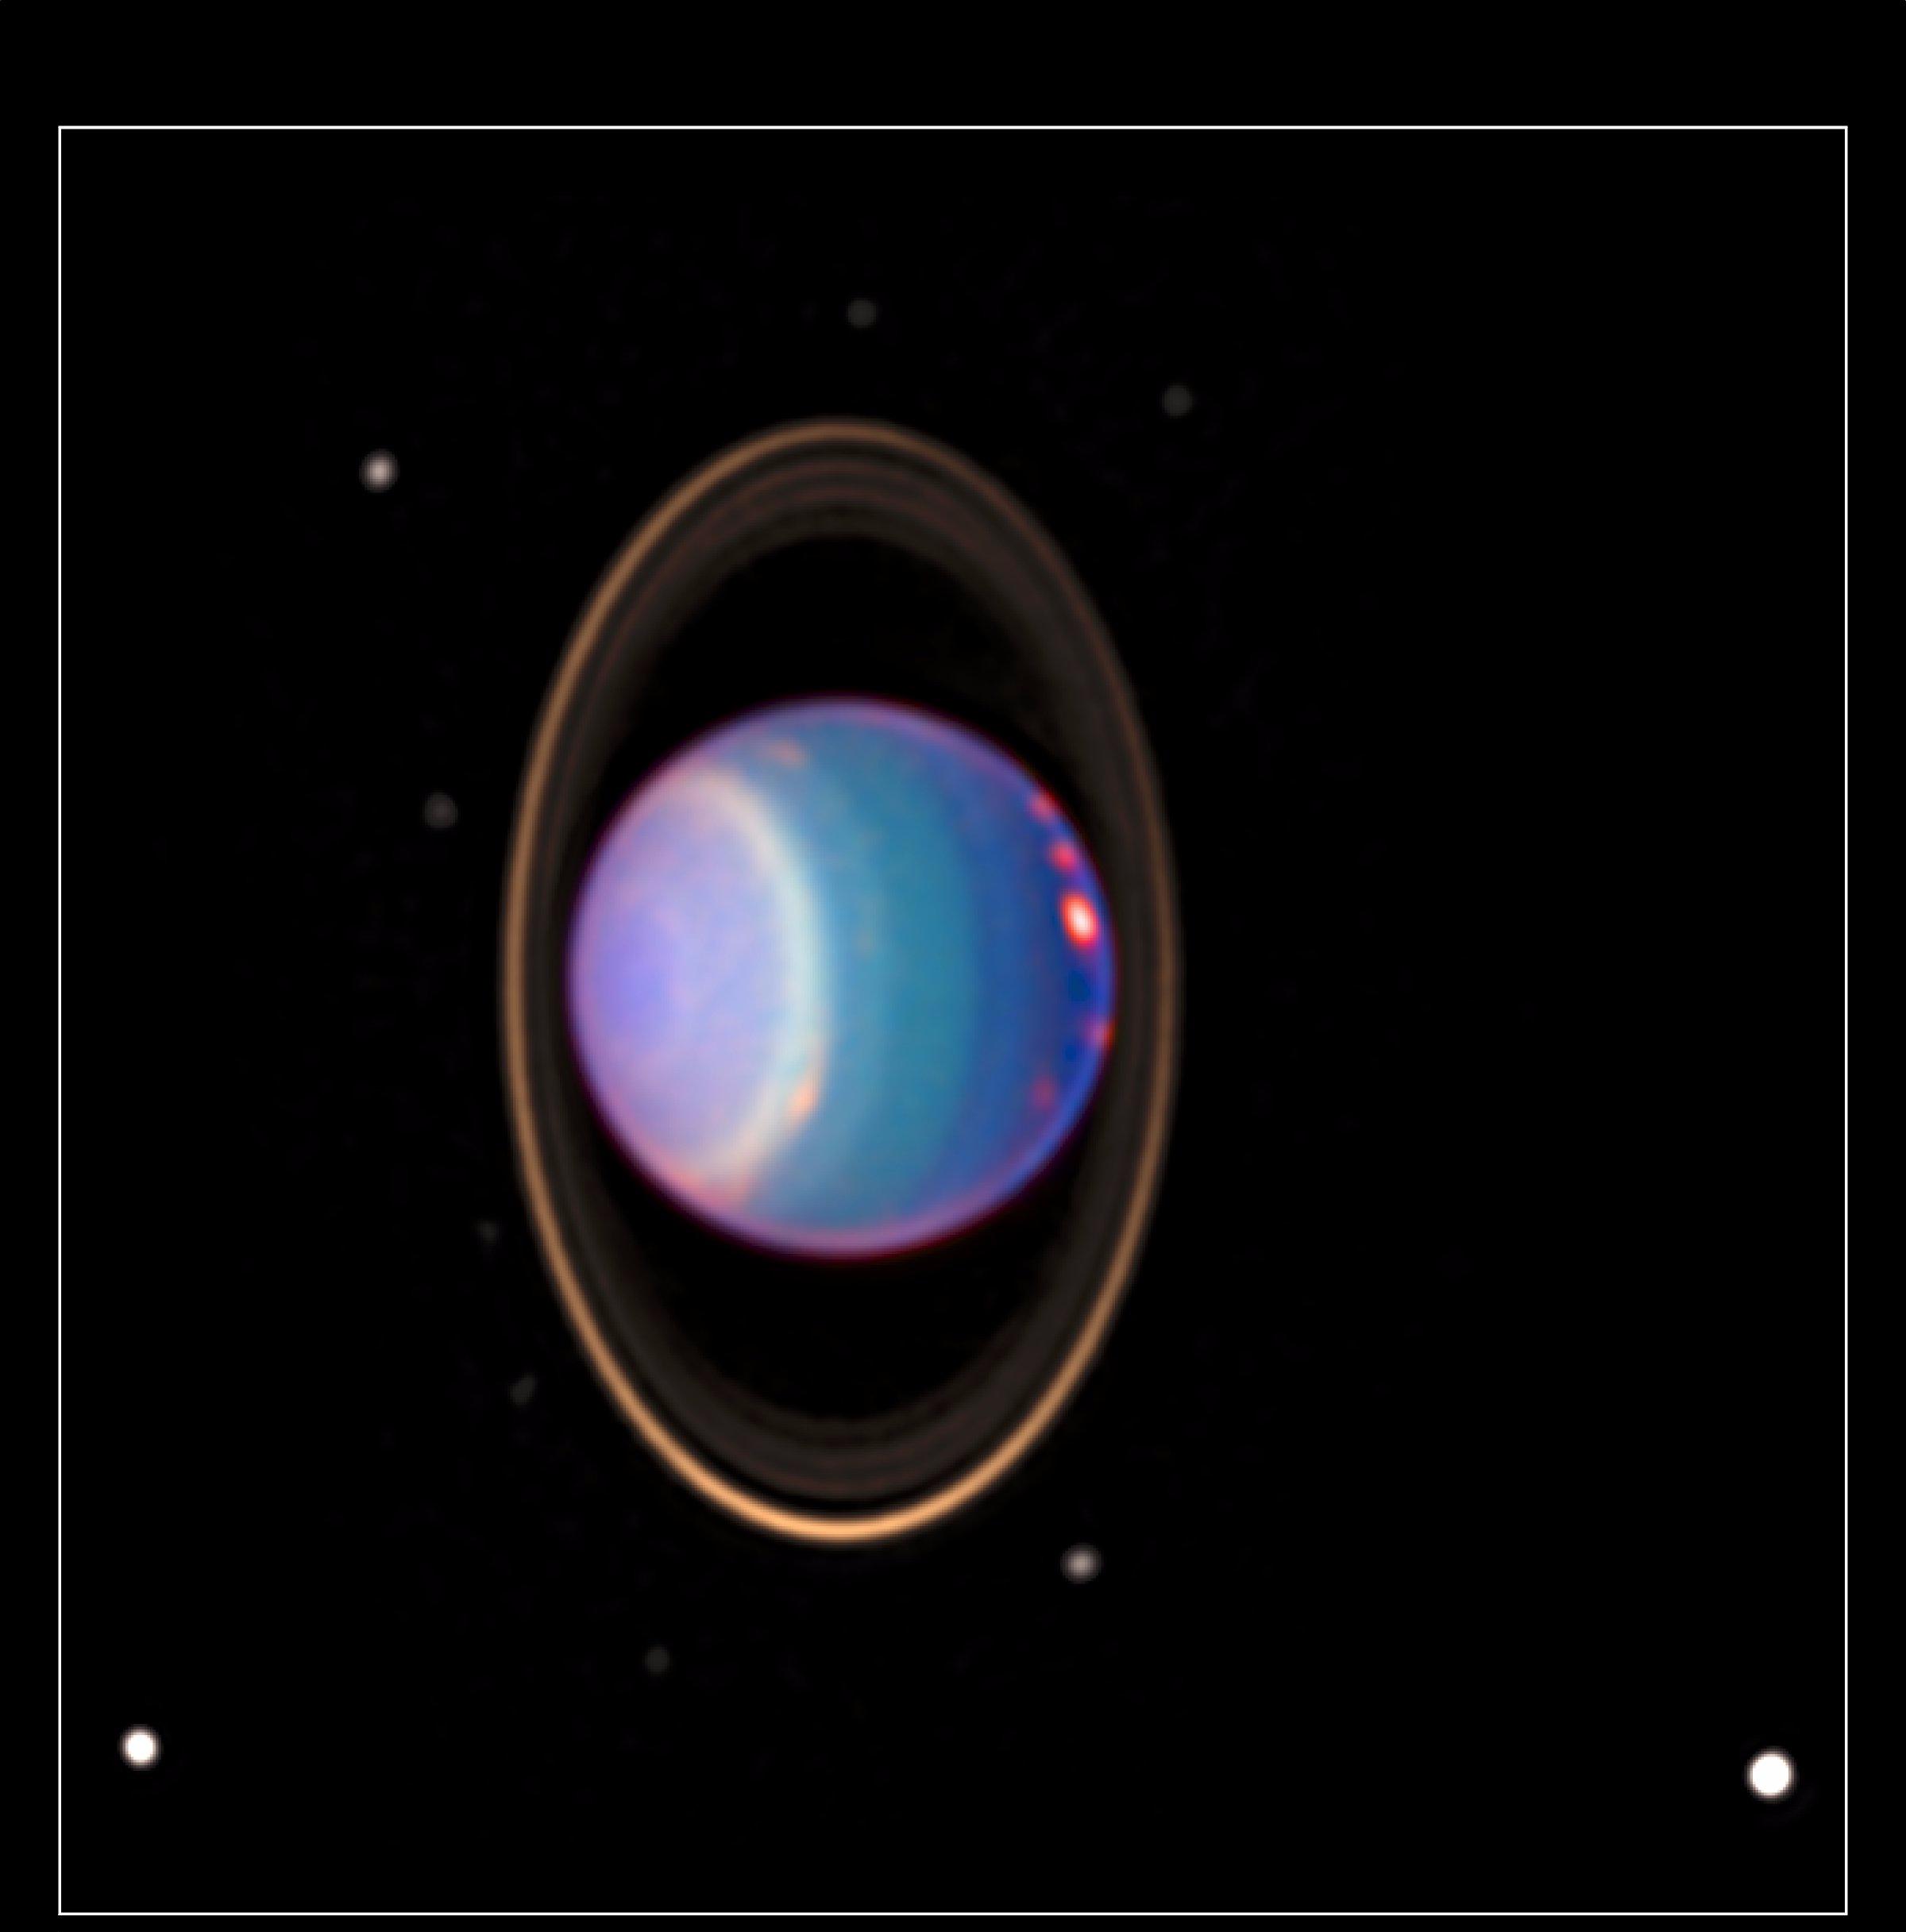
Hubble Finds Many Bright Clouds on Uranus Uranus, Hubble Space Telescope